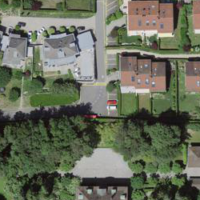
EUNIS habitat code: 55
Species observed at this site:
Lapsana communis